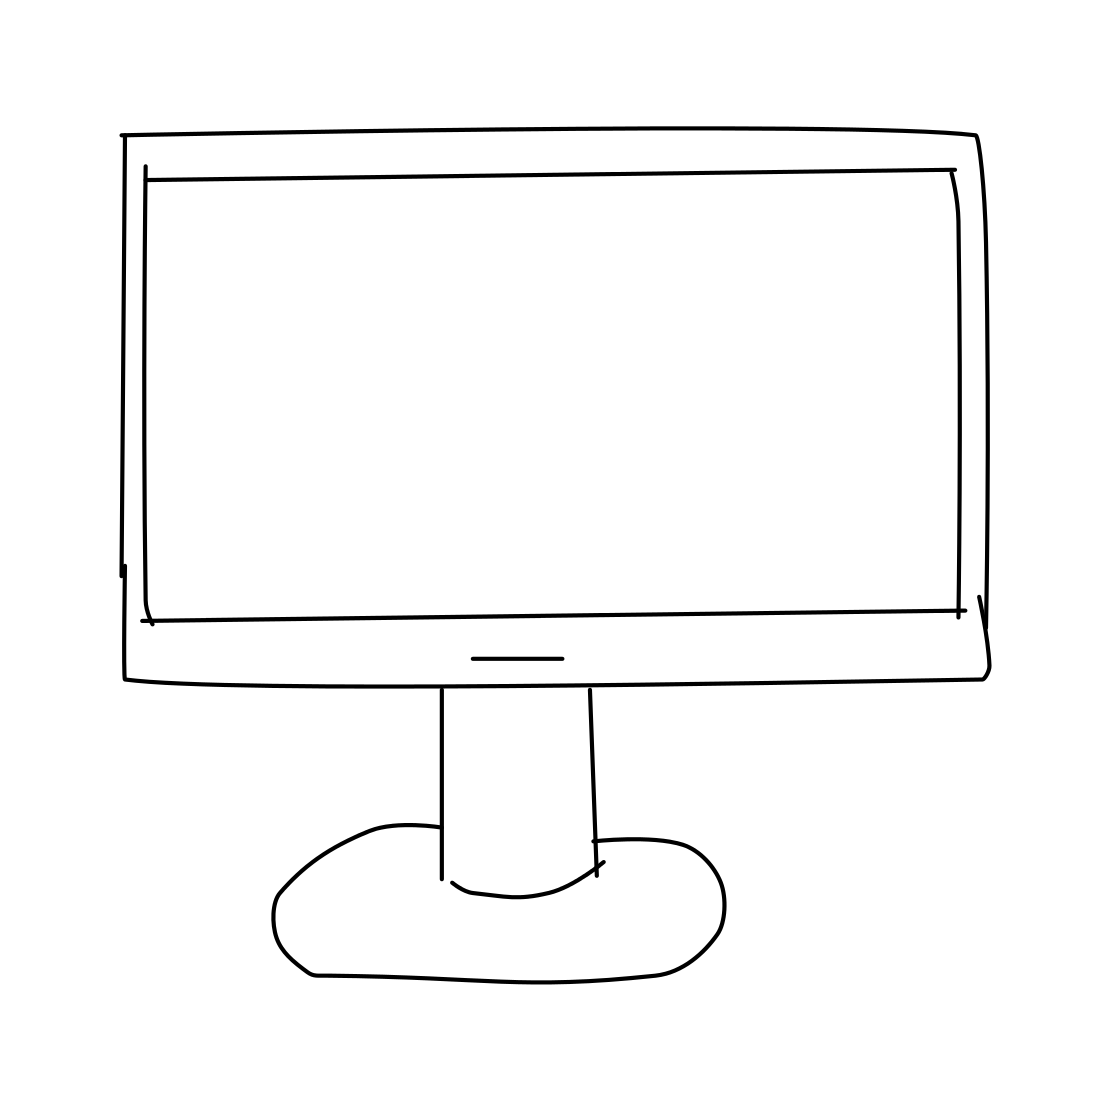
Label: tv